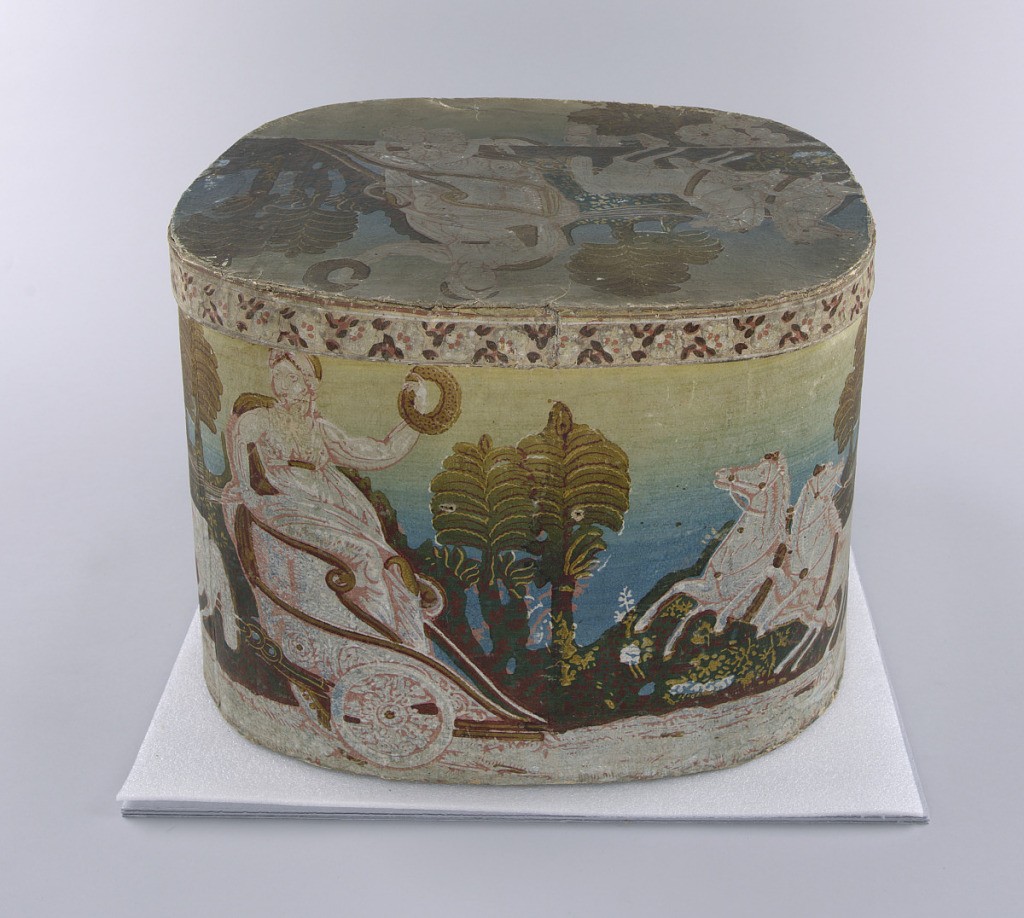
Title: Bandbox
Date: ca. 1830
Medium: Block-printed on paper, pasteboard support
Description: Woman in Roman chariot drawn by two horses. White, pink and brown on shaded field of buff and blue.